Aerial crown-view tile of a tropical tree (Barro Colorado Island, Panama), acquired 20240813:
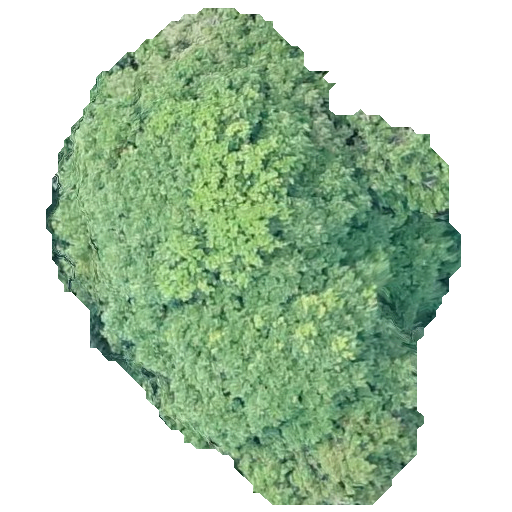
Species: Prioria copaifera
GBIF accepted scientific name: Prioria copaifera
Crown area: 212.192 m²